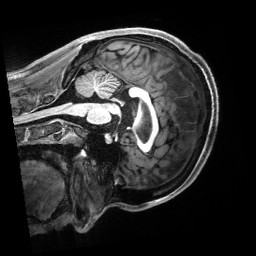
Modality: T1w
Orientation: sagittal
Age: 20
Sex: female
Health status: healthy
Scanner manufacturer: siemens
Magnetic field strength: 3 T
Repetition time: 2.5 s
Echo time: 0.00222 s